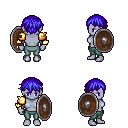
a pixel art fantasy rpg character, female body template, dark elf, purple skin, gold arm armor, teal pants, blue short bangs hairstyle, shield, four views (front, back, left, right), 2x2 character sprite sheet, small pixel art, hard edges, no anti-aliasing